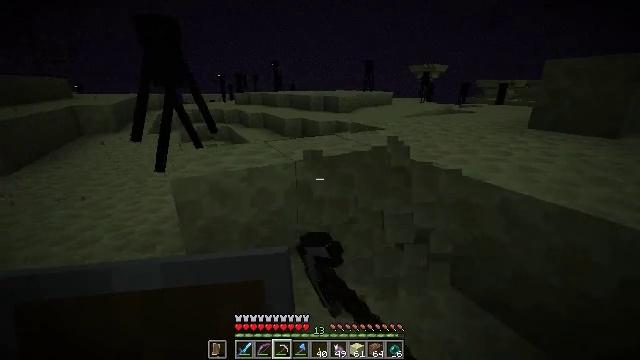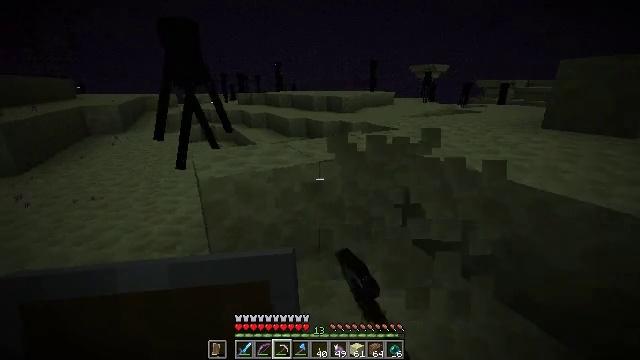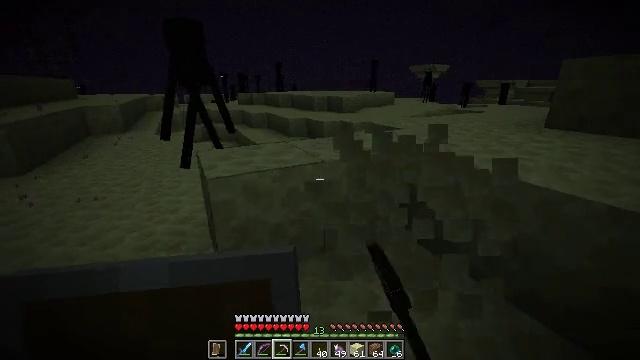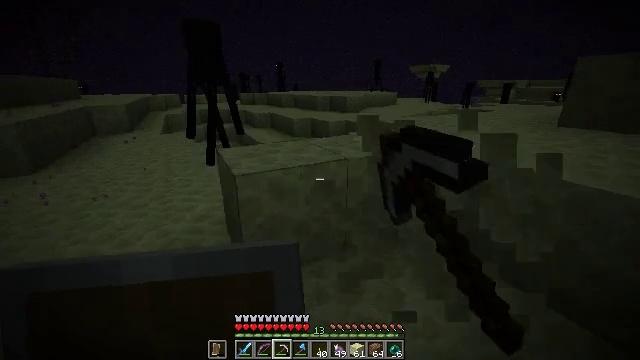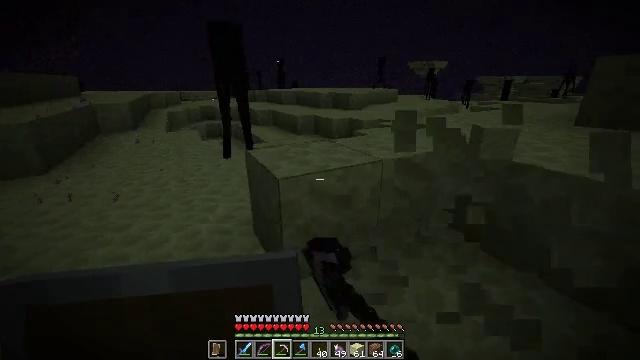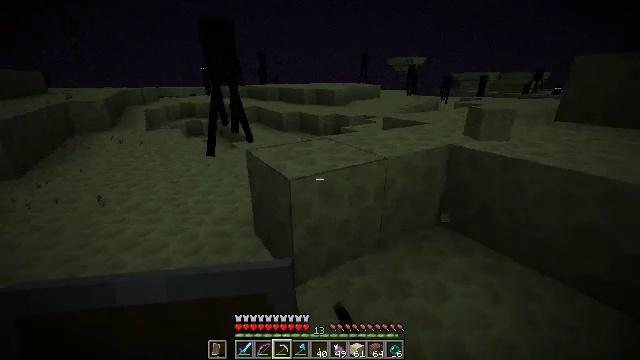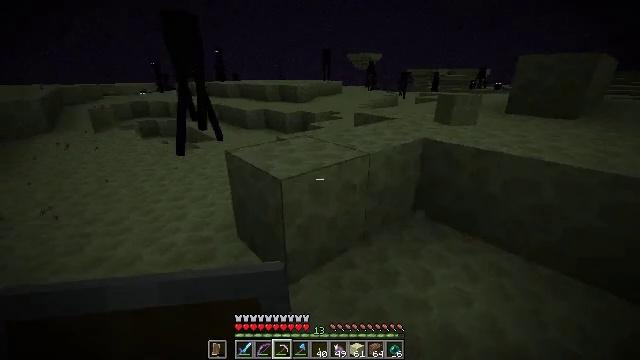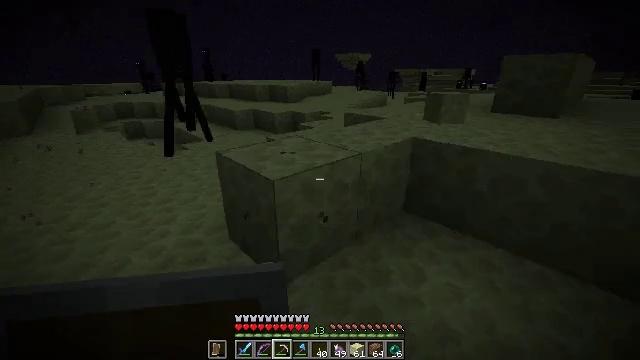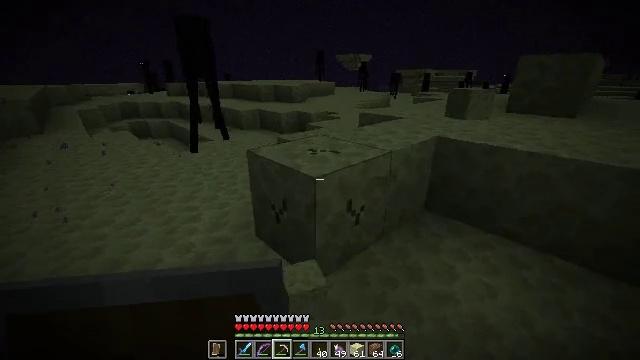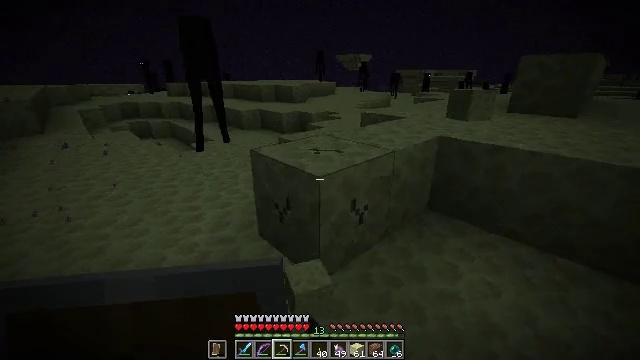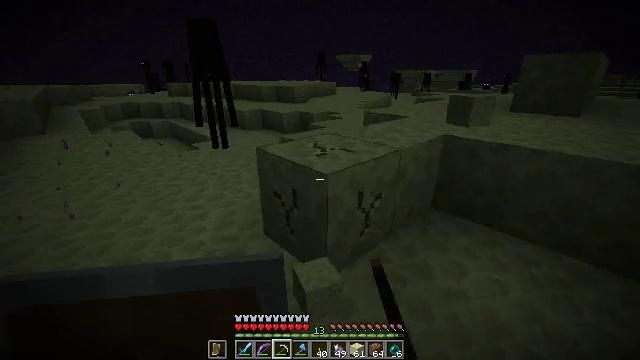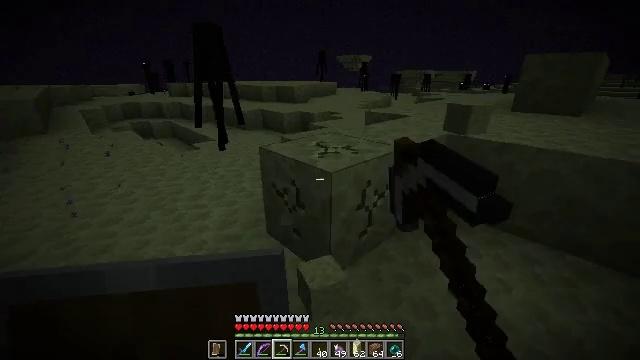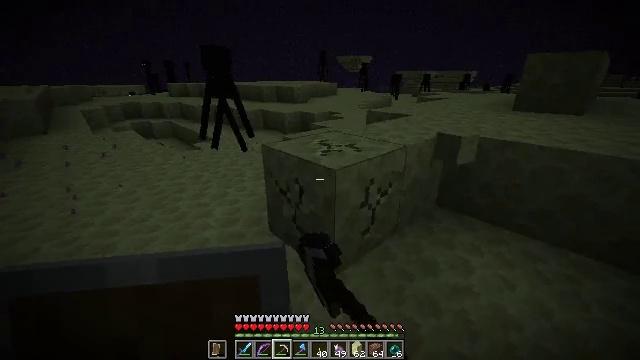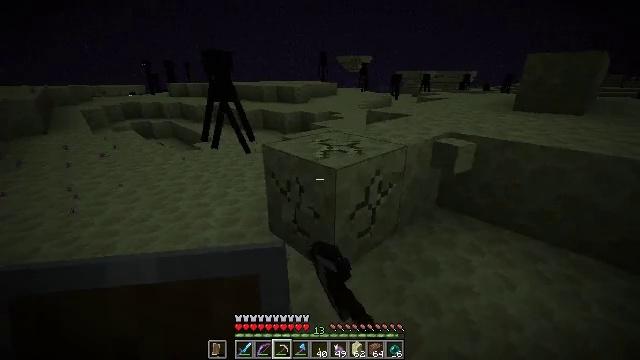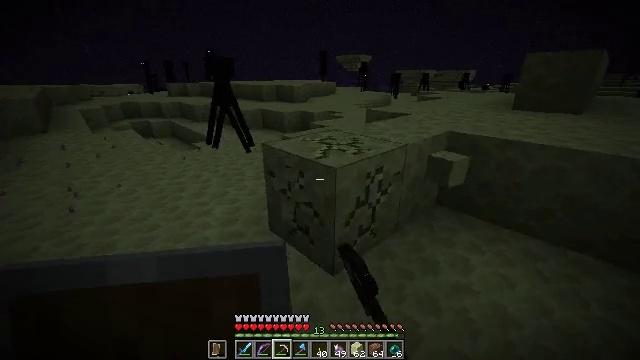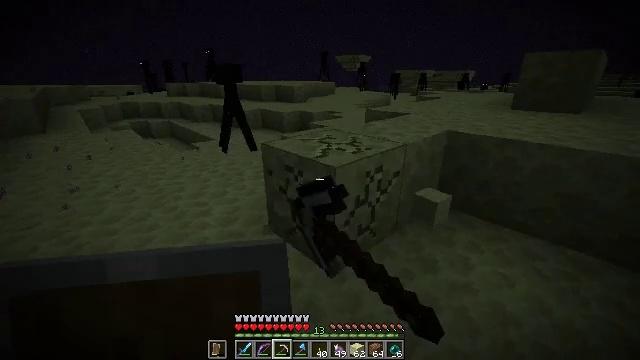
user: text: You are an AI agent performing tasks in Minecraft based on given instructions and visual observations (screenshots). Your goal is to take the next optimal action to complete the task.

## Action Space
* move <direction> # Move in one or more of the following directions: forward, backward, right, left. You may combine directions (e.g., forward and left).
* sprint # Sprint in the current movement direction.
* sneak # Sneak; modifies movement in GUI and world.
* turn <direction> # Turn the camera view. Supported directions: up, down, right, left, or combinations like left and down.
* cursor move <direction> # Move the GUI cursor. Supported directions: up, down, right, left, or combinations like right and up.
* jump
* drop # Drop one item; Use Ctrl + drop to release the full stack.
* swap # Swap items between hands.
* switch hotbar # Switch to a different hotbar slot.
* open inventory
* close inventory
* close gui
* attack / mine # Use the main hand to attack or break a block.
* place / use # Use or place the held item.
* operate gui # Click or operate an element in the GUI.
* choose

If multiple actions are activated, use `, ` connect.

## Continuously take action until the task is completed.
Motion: motion action
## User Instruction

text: Mine the end stone in the End dimension.
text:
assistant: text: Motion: move left, attack / mine
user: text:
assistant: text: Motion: move left, attack / mine
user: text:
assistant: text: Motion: move left, attack / mine
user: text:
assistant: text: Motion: move left, attack / mine
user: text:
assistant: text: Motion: move left, turn right, attack / mine
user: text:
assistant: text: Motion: move left, turn right, attack / mine
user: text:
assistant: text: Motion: move left, turn right, attack / mine
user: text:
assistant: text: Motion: attack / mine
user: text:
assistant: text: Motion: attack / mine
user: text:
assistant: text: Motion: attack / mine
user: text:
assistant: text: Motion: attack / mine
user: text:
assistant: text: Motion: attack / mine
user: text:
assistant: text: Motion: attack / mine
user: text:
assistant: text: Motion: attack / mine
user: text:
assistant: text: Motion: attack / mine
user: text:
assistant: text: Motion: attack / mine
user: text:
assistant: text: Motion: turn right, attack / mine
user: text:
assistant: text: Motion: move forward and move left, turn right, attack / mine
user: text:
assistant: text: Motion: move forward and move left, turn right, attack / mine
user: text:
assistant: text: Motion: move forward and move left, attack / mine
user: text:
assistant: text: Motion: move forward and move left, turn right, attack / mine
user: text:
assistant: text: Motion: move forward and move left, turn right, attack / mine
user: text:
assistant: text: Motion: move forward and move left, turn right, attack / mine
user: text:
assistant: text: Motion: move forward and move left, turn right, attack / mine
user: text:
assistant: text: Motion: move left, turn right, attack / mine
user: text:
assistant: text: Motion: turn right, attack / mine
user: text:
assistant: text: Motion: attack / mine
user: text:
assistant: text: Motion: attack / mine
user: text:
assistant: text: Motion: attack / mine
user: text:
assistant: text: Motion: attack / mine